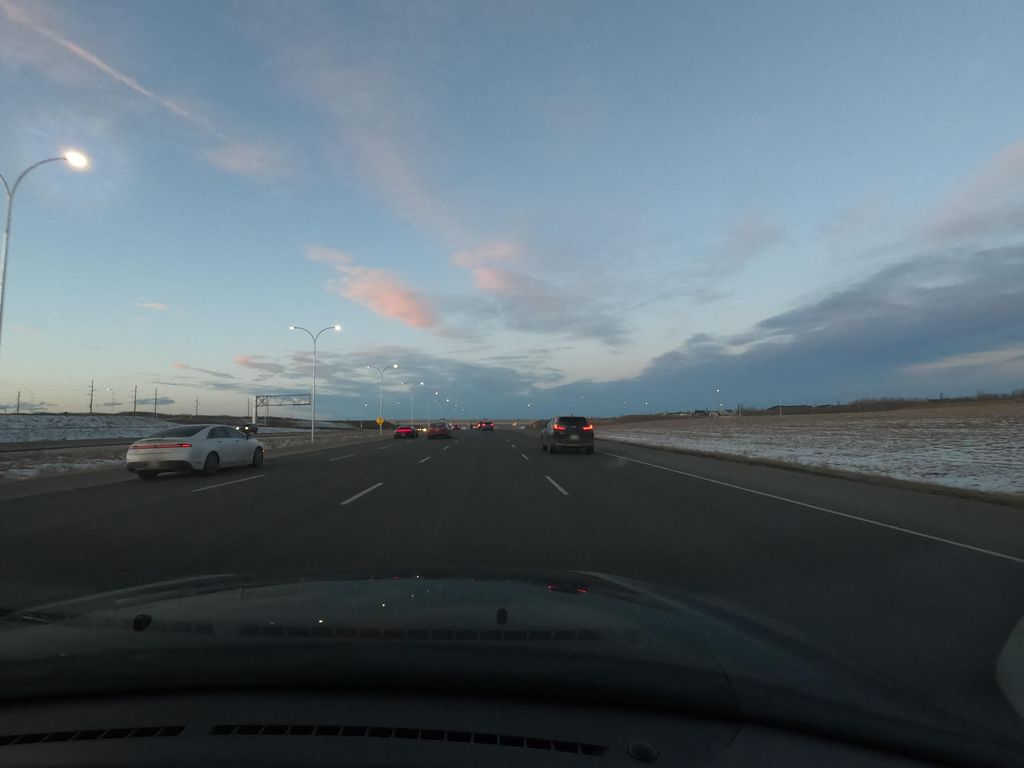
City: calgary